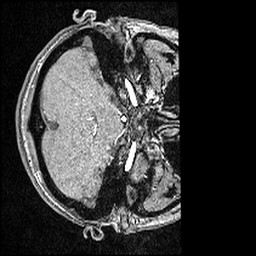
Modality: angio
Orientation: axial
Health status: ill
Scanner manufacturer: siemens
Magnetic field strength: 3 T
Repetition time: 0.023 s
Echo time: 0.00418 s